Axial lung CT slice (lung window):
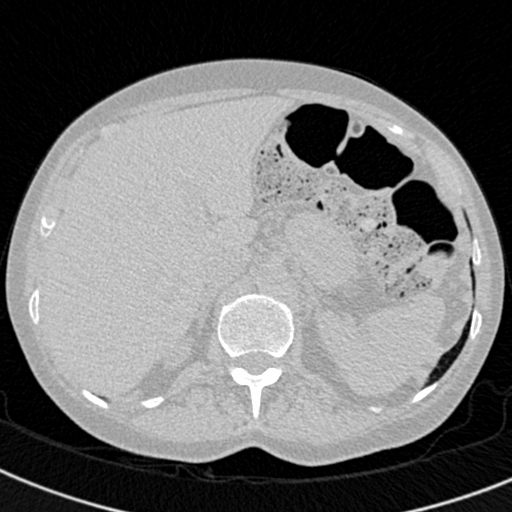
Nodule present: no